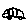
Label: car